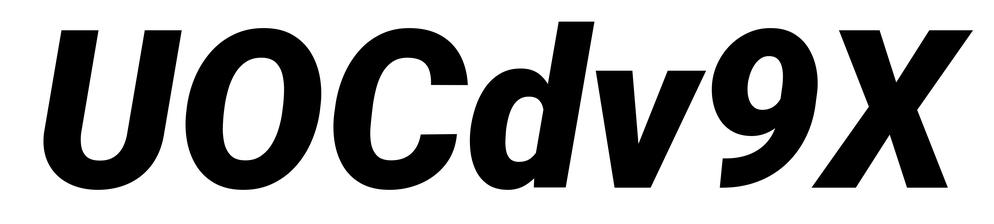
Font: Roboto-Italic_Black_Italic